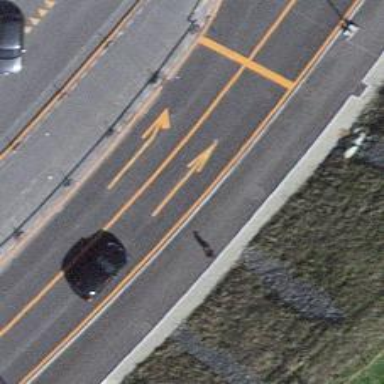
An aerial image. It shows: Road with traffic signals.